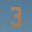
Label: 3